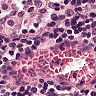
Metastatic tissue present: no